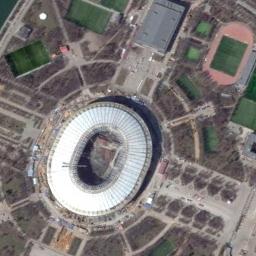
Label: stadium